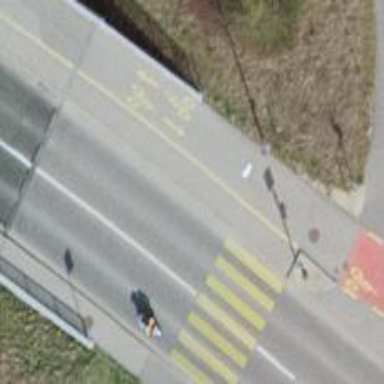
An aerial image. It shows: Asphalt sidewalk next to cycleway.